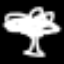
Label: palm tree